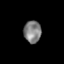
Tissue: skin
Cell type: Epithelial cells
Senescence score: 0.2723
Nuclear area (px): 375
Mean DAPI intensity: 128.739